Question: I am using Apache CXF for developing Web services .
I have a Webservice implementation class and interface , currently consisting of 4 services (Methods )
Please see the image below the services it is currently consisting .

When i give the below command this way, it displays the Whole WSDL file .
<URL>
My question is , instead of dsplaying the whole WSDL file , is it possible to see the WSDL as per the Service ( Method name ) wise ??
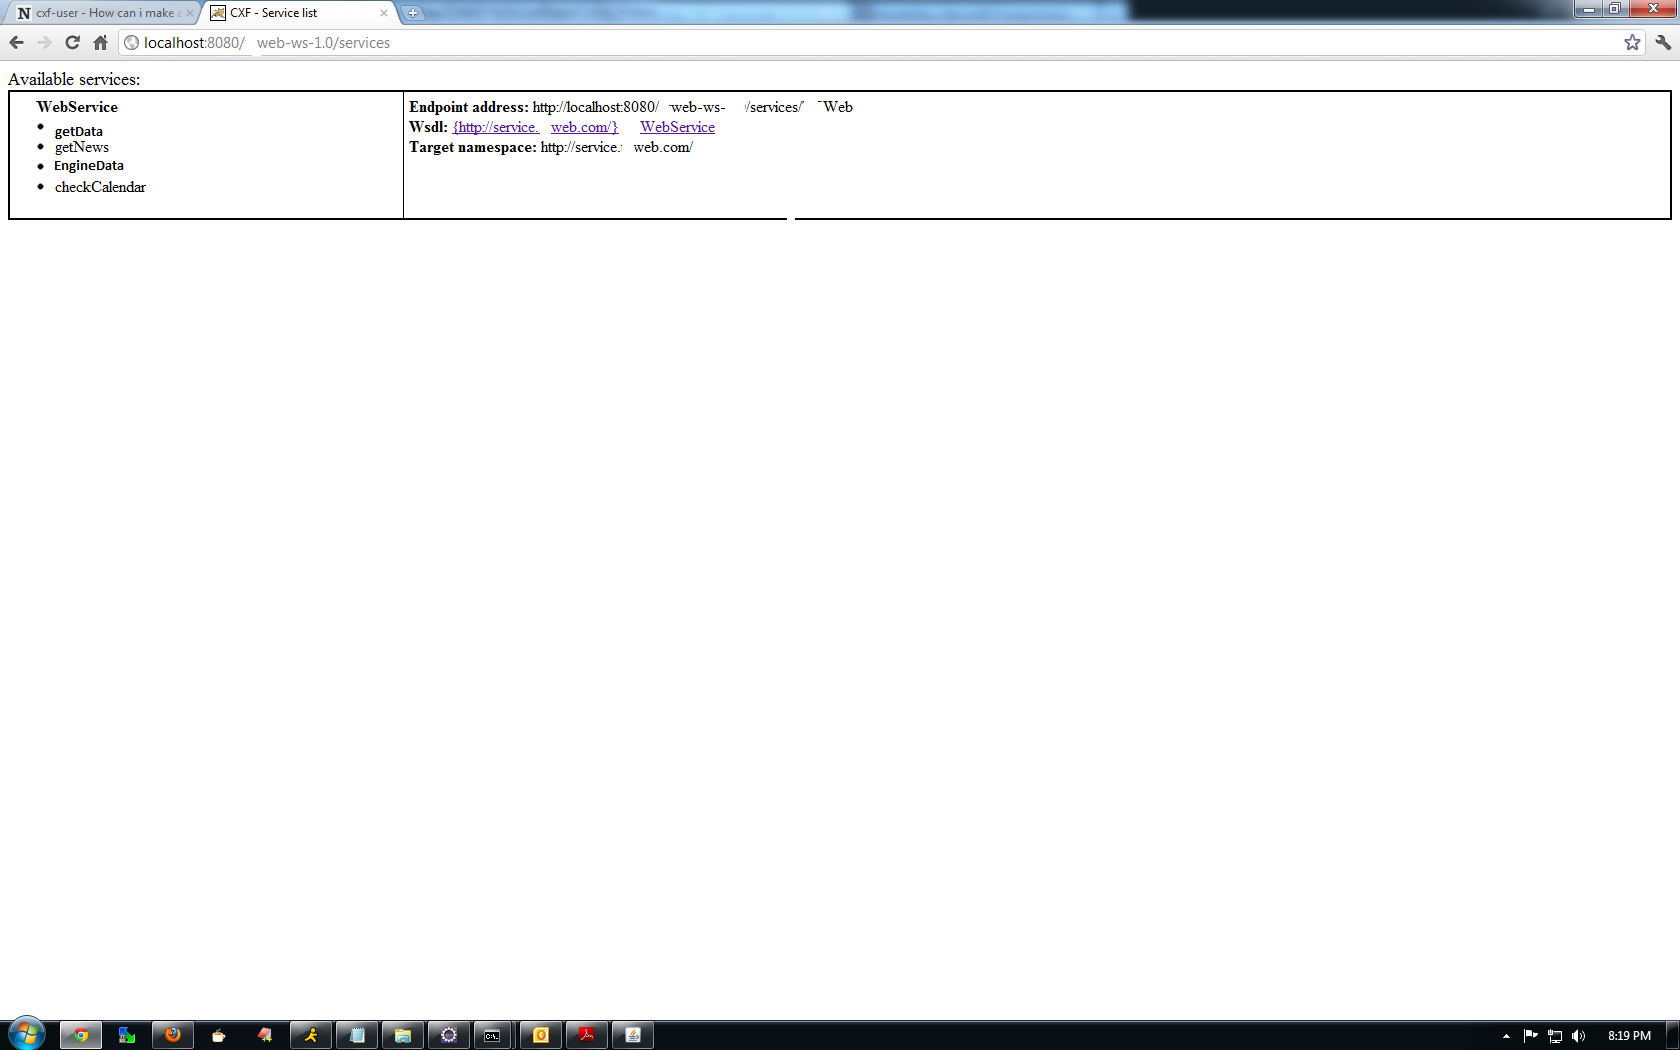
Answer: What you have is one Service (called 'WebService') with four Operations ('getData', 'getNews', 'EngineData', 'checkCalendar'). I'm probably stating the obvious but a WSDL is a definition for a (one) Service and its (one-to-many) Operations.
... there's some overlap with Web Service design and Object-Oriented design, but if you find the Operations on your Service are disparate it may make sense to define these as separate Services (each with one Operation). With your example you'd then - of course - get four separate WSDLs.